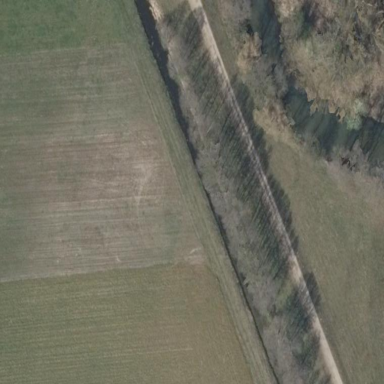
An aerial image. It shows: Natural water ditch.